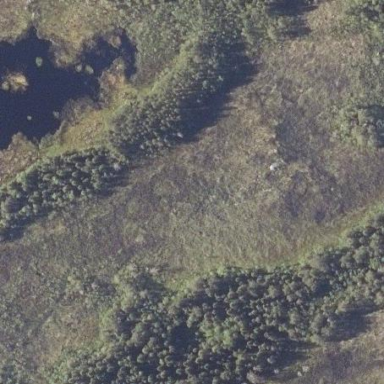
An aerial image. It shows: Bog wetland.